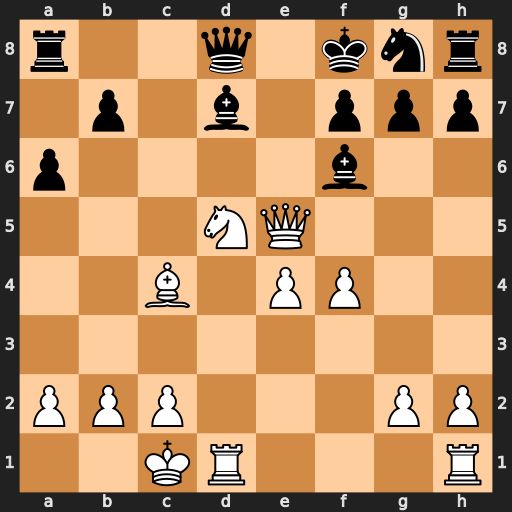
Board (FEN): r2q1knr/1p1b1ppp/p4b2/3NQ3/2B1PP2/8/PPP3PP/2KR3R
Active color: w
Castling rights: -
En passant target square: -
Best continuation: Qd6+ Be7 Nxe7 Qxe7 Qxd7